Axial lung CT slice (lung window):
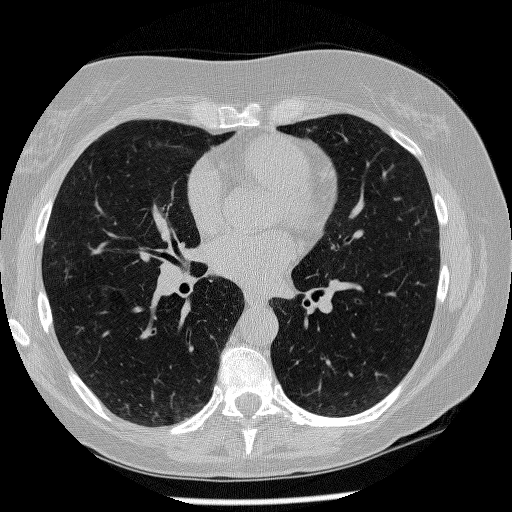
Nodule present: no